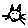
Label: cat